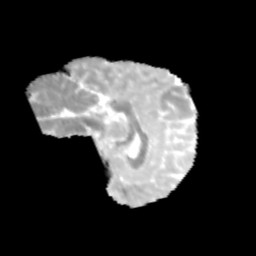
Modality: MD
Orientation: sagittal
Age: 13
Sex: male
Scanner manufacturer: siemens
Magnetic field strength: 3 T
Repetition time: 3.8 s
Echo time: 0.07 s